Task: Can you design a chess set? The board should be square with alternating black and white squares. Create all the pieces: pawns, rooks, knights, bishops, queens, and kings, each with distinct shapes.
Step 3255:
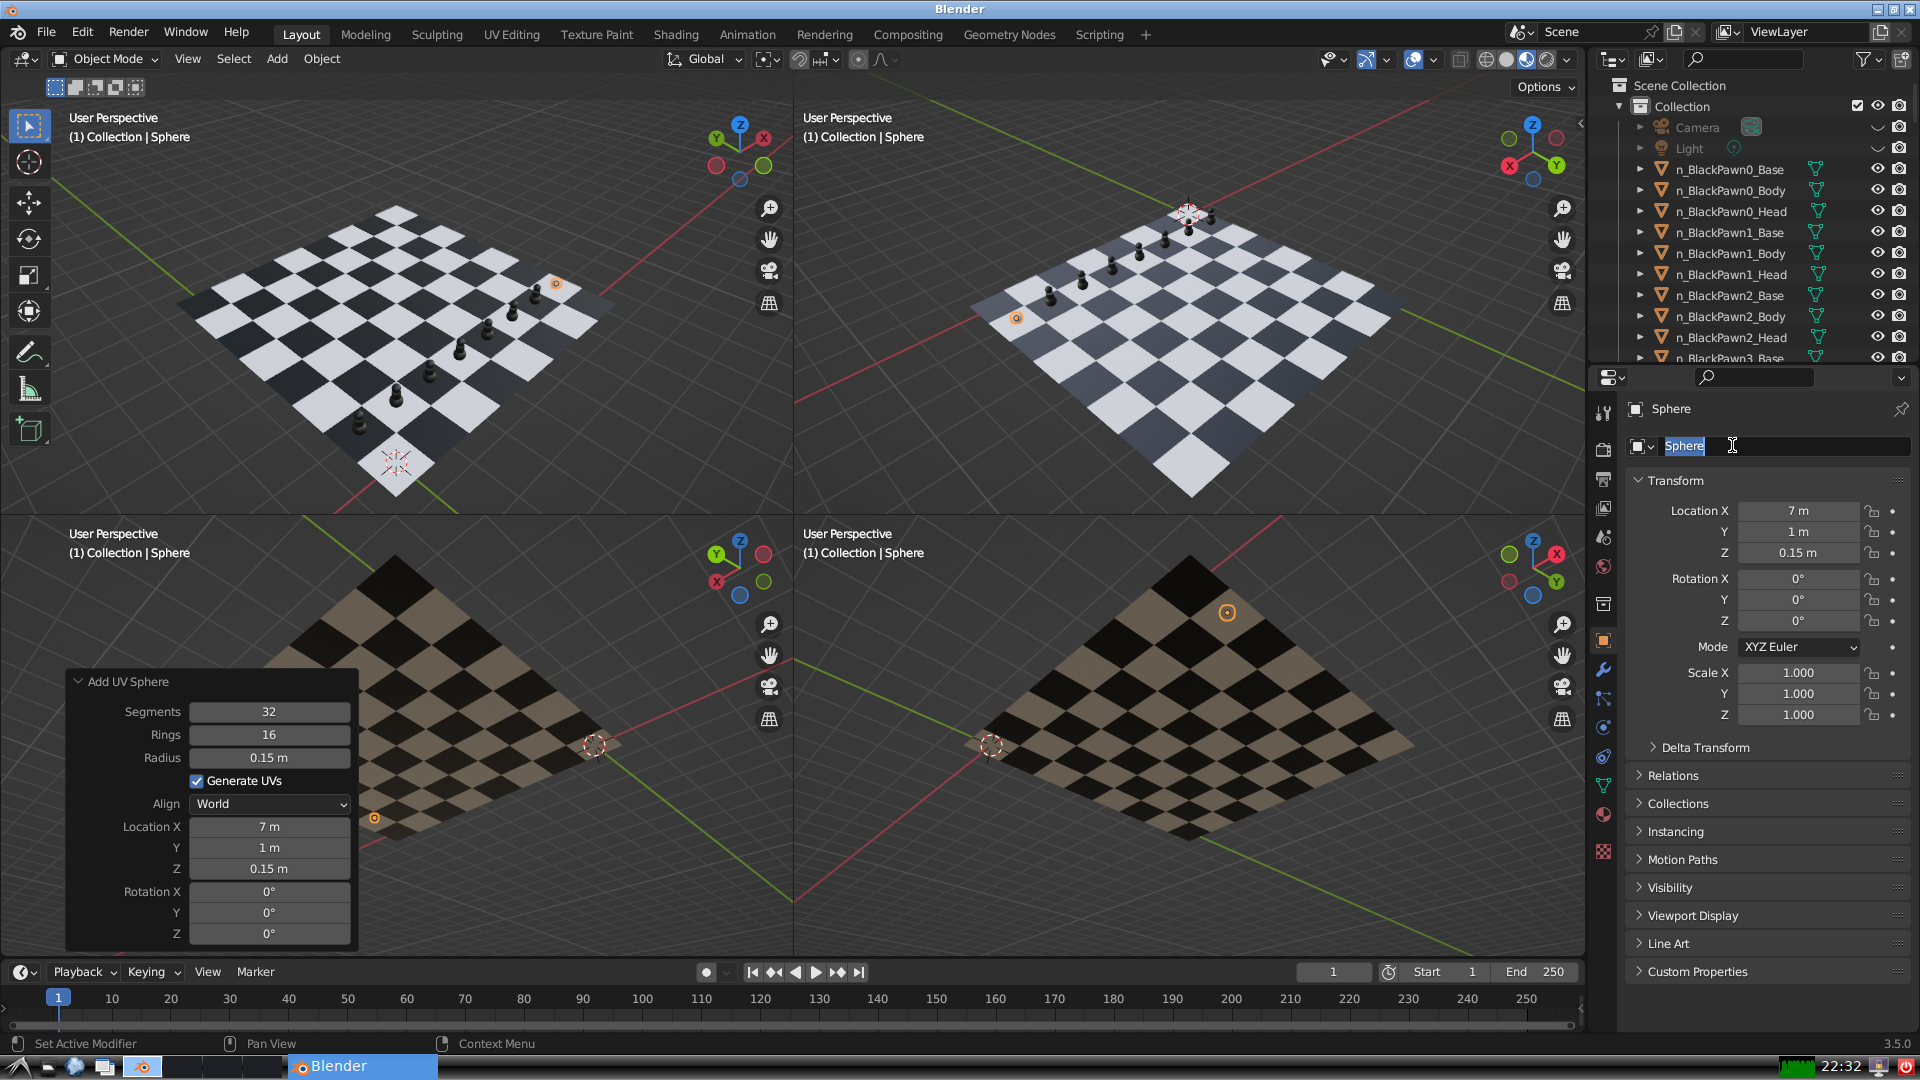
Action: input_text: n_BlackPawn7_Base